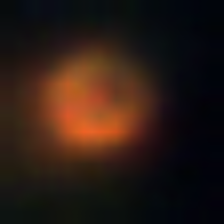
Taxon: NanoPlankton
Group: Other